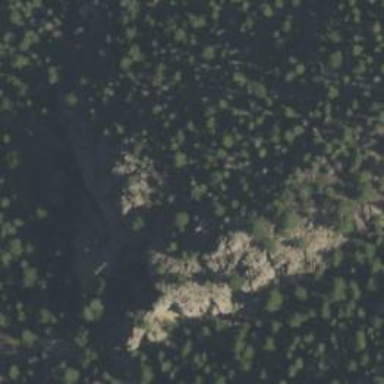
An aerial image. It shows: Craggy cliff ideal for climbing.